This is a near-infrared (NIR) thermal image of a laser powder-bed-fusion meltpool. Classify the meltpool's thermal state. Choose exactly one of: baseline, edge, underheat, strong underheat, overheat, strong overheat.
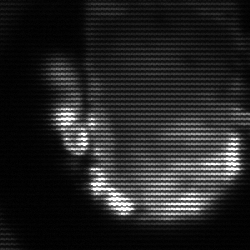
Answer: baseline